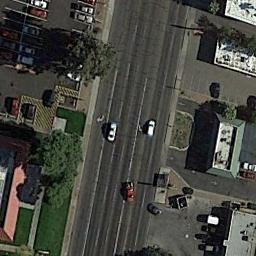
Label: freeway